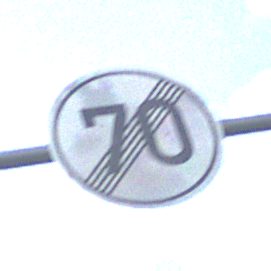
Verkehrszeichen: EndeGeschwindigkeit70
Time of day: MorningAfternoon
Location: Outdoor (Suburban)
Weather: PartlyCloudy
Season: NotSpecified
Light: Natural